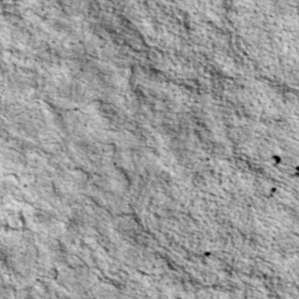
Label: non_frost